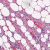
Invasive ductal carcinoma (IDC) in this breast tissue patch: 1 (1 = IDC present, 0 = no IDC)